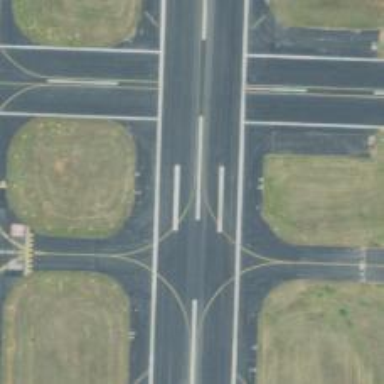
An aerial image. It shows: View of taxiway at the airport.